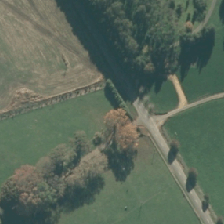
Land cover: deciduous_hardwood